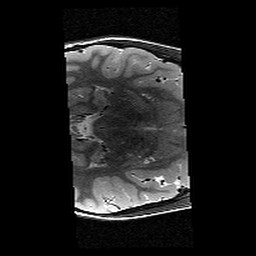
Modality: T2w
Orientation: axial
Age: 12
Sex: female
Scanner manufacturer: siemens
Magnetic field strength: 3 T
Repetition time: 9.23 s
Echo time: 0.067 s